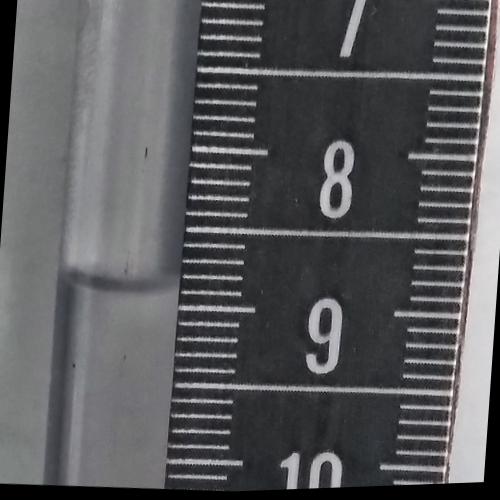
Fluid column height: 8.9 cm